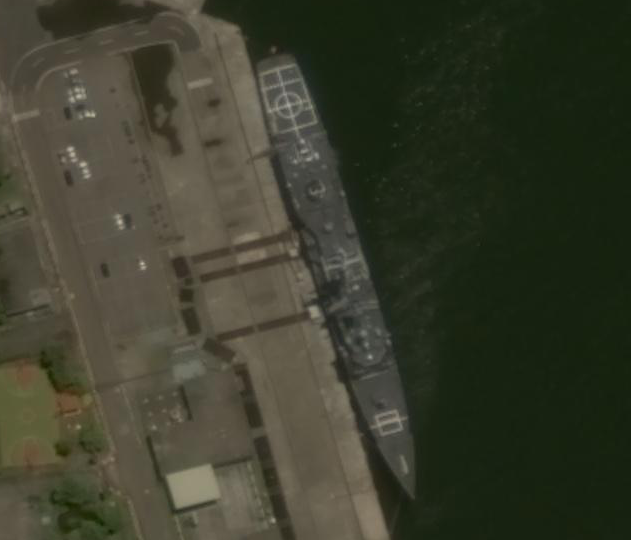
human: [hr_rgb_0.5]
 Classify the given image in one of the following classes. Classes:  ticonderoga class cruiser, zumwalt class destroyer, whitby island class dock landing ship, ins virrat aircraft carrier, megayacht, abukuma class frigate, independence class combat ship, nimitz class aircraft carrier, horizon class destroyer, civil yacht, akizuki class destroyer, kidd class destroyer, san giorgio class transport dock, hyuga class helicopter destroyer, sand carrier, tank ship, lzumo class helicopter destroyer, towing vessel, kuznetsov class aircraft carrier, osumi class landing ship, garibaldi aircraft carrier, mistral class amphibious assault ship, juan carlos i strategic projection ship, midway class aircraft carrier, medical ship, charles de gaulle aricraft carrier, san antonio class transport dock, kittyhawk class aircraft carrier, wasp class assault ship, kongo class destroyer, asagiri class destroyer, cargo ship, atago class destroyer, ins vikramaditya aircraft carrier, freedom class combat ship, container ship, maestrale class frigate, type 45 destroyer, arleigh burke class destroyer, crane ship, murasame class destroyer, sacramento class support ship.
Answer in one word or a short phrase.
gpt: Ticonderoga class cruiser